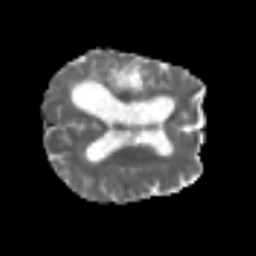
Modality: MD
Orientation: axial
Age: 80
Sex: male
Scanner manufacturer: siemens
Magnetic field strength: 3 T
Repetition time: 6.1 s
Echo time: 0.101 s